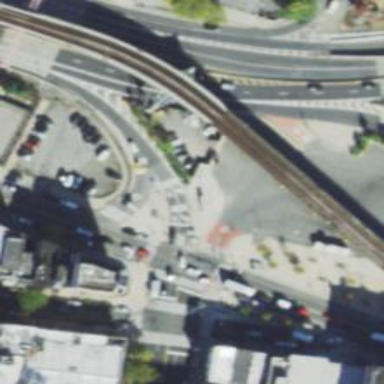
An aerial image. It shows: Footway located on traffic island.